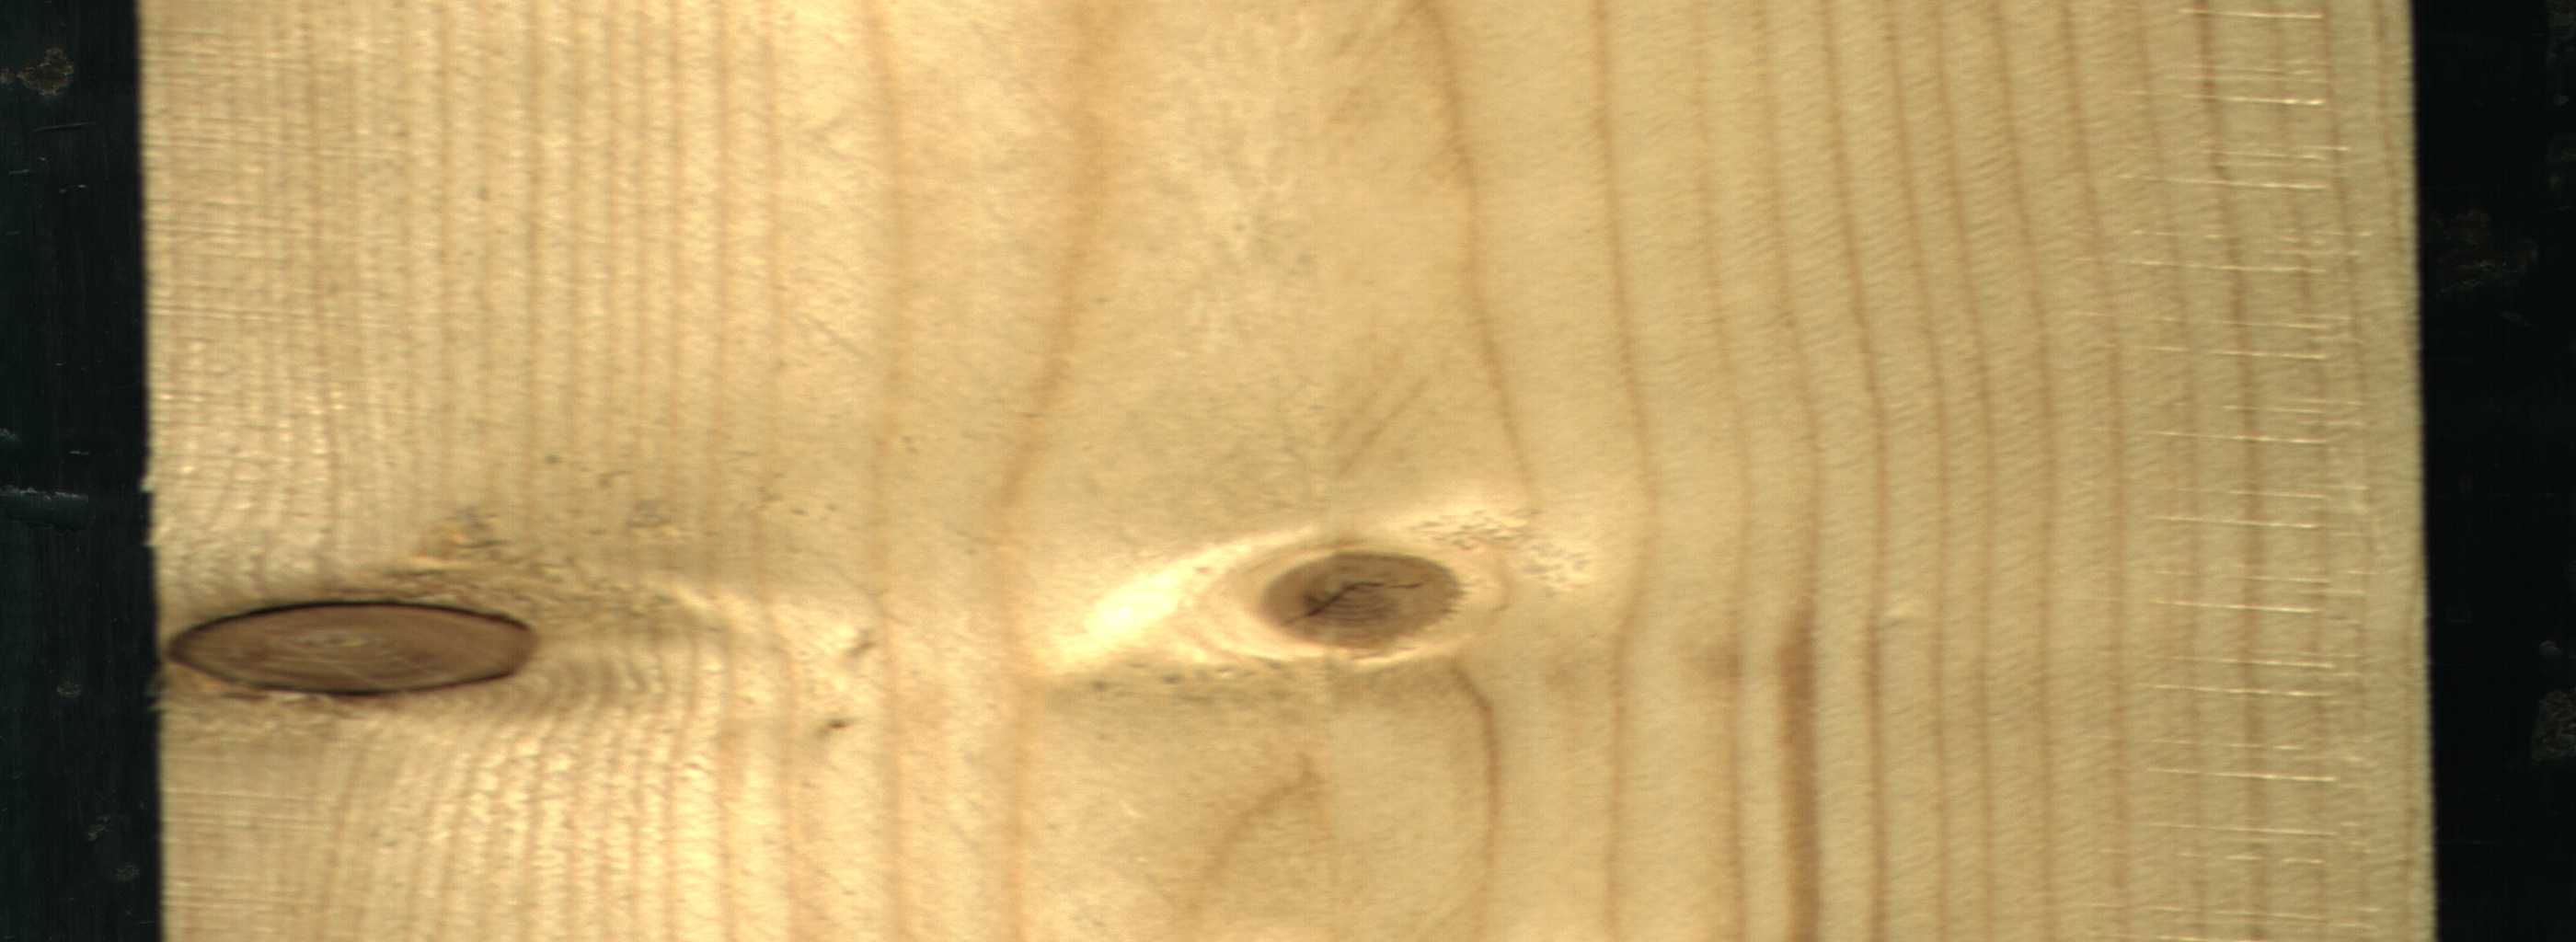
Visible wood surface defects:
Dead_Knot
Live_Knot